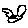
Label: bird